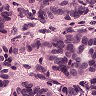
Metastatic tissue present: yes